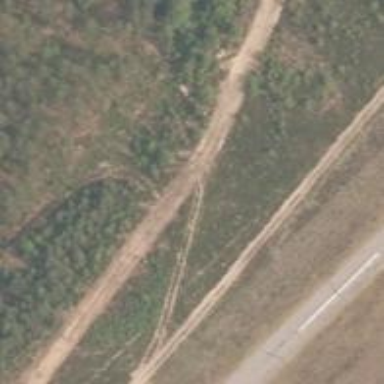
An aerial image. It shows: Nordic path road.